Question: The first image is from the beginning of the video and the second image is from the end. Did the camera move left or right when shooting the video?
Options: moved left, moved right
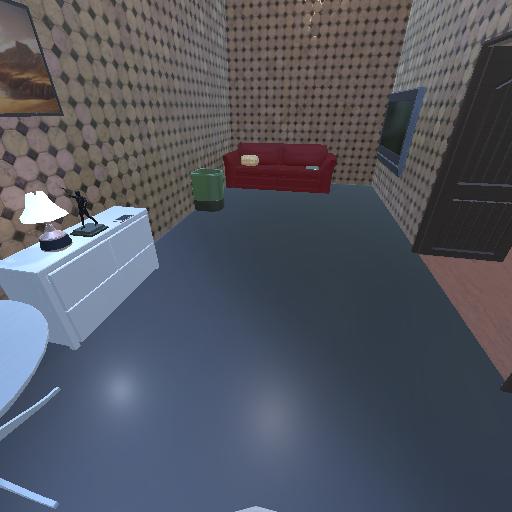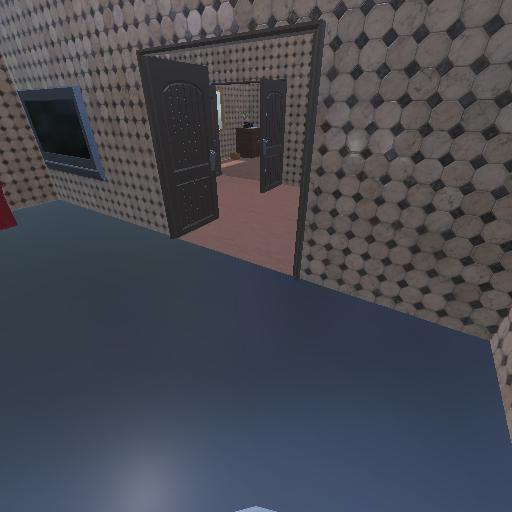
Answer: moved left